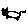
Label: cat